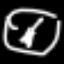
Label: clock